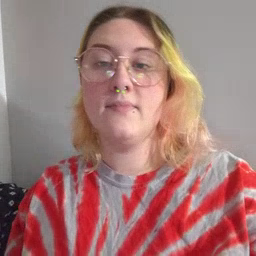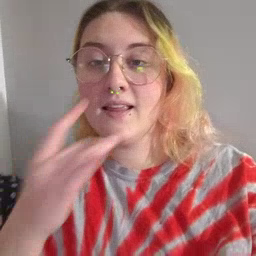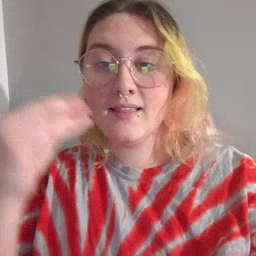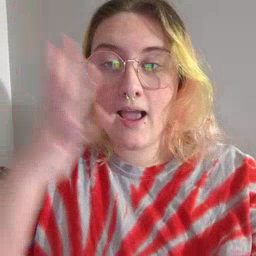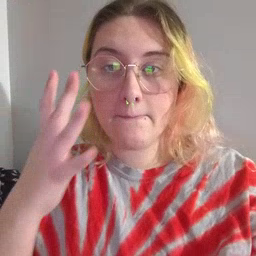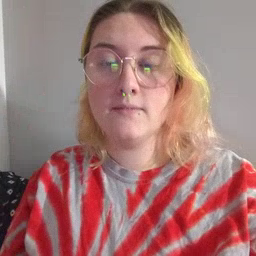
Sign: lamp